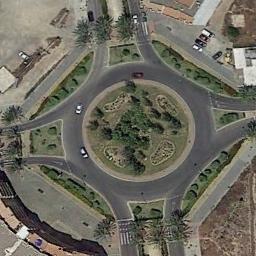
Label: roundabout